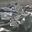
Label: 2